Problem: second_flight (2022, quals)

**Note: This problem has large input, so we recommend pre-downloading the compressed zip file.**

Meta Getaways is a travel agency that deals with \(N\) airports numbered \(1...N\), and \(M\) flight paths. Flight path \(i\) connects airports \(A_i\) and \(B_i\) in both directions, with two direct flights operating every morning (one in each direction), and another two every evening (also one in each direction). Each of these four direct flights can carry up to \(C_i\) **t**ourists.

{{PHOTO_ID:356437426702208|WIDTH:400}}

The first sample case is depicted above, with morning and evening flights in red and blue.

Peak travel season is here, and will last \(Q\) days. For each day \(i\), determine \(F_i\), the maximum number of tourists who could possibly fly from airport \(X_i\) to \(Y_i\). Each tourist may either fly directly or take one morning and one evening flight which share an intermediate airport.

# Constraints

\(1 \leq T \leq 70 \)
\(1 \leq N, M, Q \leq 200{,}000\)
\(1 \leq C_i \leq 10^9 \)
\(1 \leq A_i, B_i \leq N; A_i \ne B_i \)
\(1 \leq X_i, Y_i \leq N; X_i \ne Y_i\)
All unordered pairs \((A_i, B_i)\) within a given test case are distinct.

The sum of \(Q\) across all test cases is at most \(5{,}000{,}000\).

# Input Format

Input begins with a single integer \(T\), the number of test cases. For each case, there is first a line containing three space-separated integers \(N\), \(M\), and \(Q\). Then, \(M\) lines follow, the \(i\)th of which contains three space-separated integers \(A_i\), \(B_i\), and \(C_i\). Then, \(Q\) lines follow, the \(i\)th of which contains two space-separated integers \(X_i\) and \(Y_i\).

# Output Format

For the \(i\)th case, print a line containing "`Case #i:` " followed by \(Q\) space-separated integers \(F_1, ..., F_Q\).

# Sample Explanation

In the first case:

- On day \(1\), we must send as many tourists from airport \(1\) to airport \(2\). We can fly \(10\) tourists direct in the morning and \(10\) more at night. Only \(5\) tourists can be flown from \(1 \to 3\) in the morning and \(3 \to 2\) in the evening (despite the evening flight capacity being \(15\)). Therefore, \(F_1 = 10 \cdot 2 + 5 = 25\).
- On day \(2\), we can fly \(5\) tourists direct in the morning and evening, then fly \(10\) tourists through airports \(1 \to 2 \to 3\). Therefore, \(F_2 = 5 \cdot 2 + 10 = 20\).
- \(F_3 = 15 \cdot 2 + 5 + 7 = 42\)
- \(F_4 = 10 \cdot 2 + 7 = 27\)
- \(F_5 = 7 \cdot 2 + 10 = 24\)
- On day \(6\), there are no direct flights. We can fly \(10\) tourists through airports \(4 \to 2 \to 1\), and \(5\) tourists through airports \(4 \to 3 \to 1\) for a total of \(F_6 = 10 + 5 = 15\) tourists.

In the second case:

- \(F_1 = 10 \cdot 2 + 20 = 40\)
- \(F_2 = 30 \cdot 2 + 10 = 70\)
- \(F_3 = 0\)
- \(F_4 = 20 \cdot 2 + 10 = 50\)
- \(F_5 = 0\)
- \(F_6 = 0\)

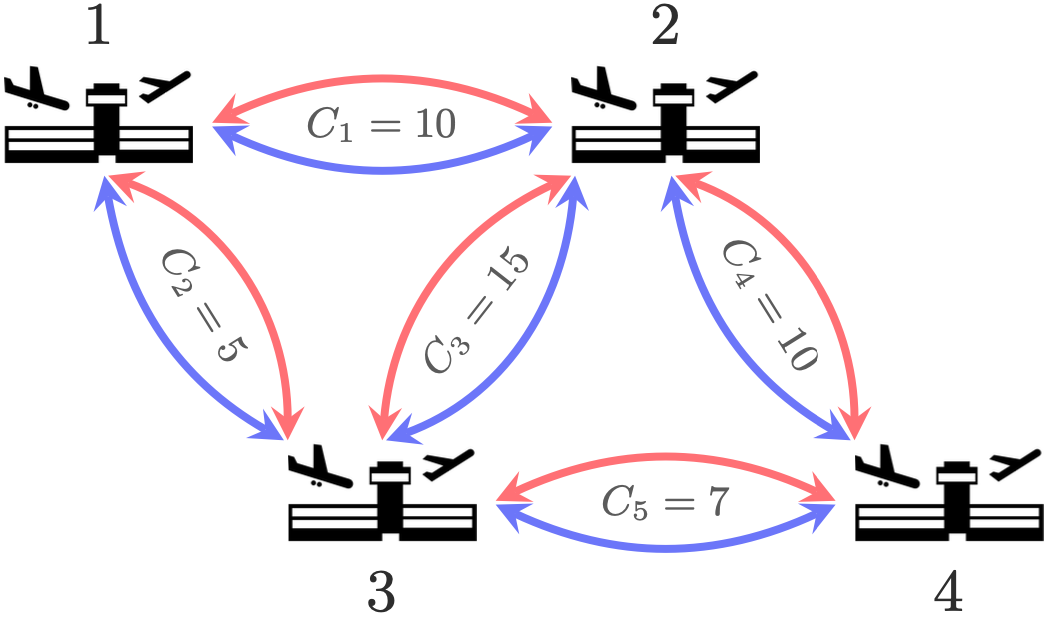

Sample input:
3
4 5 6
1 2 10
1 3 5
2 3 15
2 4 10
3 4 7
1 2
1 3
2 3
2 4
3 4
4 1
4 3 6
1 2 10
2 3 20
3 1 30
1 2
1 3
1 4
2 3
2 4
3 4
4 3 6
1 2 20
2 3 10
3 4 30
1 2
1 3
1 4
2 3
2 4
3 4

Sample output:
Case #1: 25 20 42 27 24 15
Case #2: 40 70 0 50 0 0
Case #3: 40 10 0 20 10 60

Solution:
# Solution 1 (`second_flight.cpp`):

For each query, we'll start by checking if that direct edge exists. If it does, we'll add that to the query's answer twice (once for morning, once for evening). Note that that edge will never be present in a path of length \(2\).

To calculate the contribution to the answer of paths with length exactly \(2\), we'll always process each query from the node with the higher degree.

For nodes with degree over \(\sqrt M\) (which we'll call "big" nodes), we can precompute the max flow to all possible indirect destinations by traversing all \(2\)-steps. This uses each of the \(M\) edges at most once per big node. As there can be at most \(\sqrt M\) such big nodes, the overall running time for the precomputation is \(\mathcal{O}(M^{1.5})\). We can later look up queries involving a big node in \(\mathcal{O}(1)\).

For nodes with degree under \(\sqrt M\) (which we'll call "small" nodes), all queries assigned to them will be between two small nodes. For each such query, we can loop through the intersection of the sets of neighbors for both nodes, directly summing the max flows in \(\mathcal{O}(\sqrt M)\) time.

Therefore, the overall running time is bounded by \(\mathcal{O}((N+M+Q)^{1.5})\).

# Solution 2 (`second_flight_alt.cpp`):

Consider the following basic algorithm for answering queries, where \(\text{adj}[a]\) is a hash table of incident edges \((a, b)\), with flight capacity \(\text{adj}[a][b] = c\):

```
def query(adj[][], x, y):
  F = 0

  if adj[x] contains an edge to y:
    F += 2*adj[x][y]  # Fly direct x -> y

  for each edge (x -> mid) in adj[x]:
    if adj[mid] contains edge (mid -> y):
      F += min(adj[x][mid], adj[mid][y])  # Fly indirect x -> mid -> y

  return F
```

Since a given \(\text{adj}[x]\) can hold \(\mathcal{O}(M)\) edges, \(Q\) queries take \(\mathcal{O}(MQ)\) for-loop steps (hash table lookups). We claim that this drops to \(\mathcal{O}((M + Q)^{1.5})\) with the two simple optimizations below:

- Memoize the answer across all unordered query pairs.
- Always process indirect flights from the query node with the lower degree.

The former means we only need to process \(\min(Q, \frac{N(N - 1)}{2})\) distinct queries. The latter means each query \((x, y)\) runs in \(\mathcal{O}(\min(d_x, d_y))\) steps, where \(d_i\) is the degree of node \(i\).

It is well known that the sum of all nodes' degrees in a simple graph is twice the number of edges. This is because a node's degree is the number of edge "endpoints" assigned to it. We can thus think of the set of degrees of all nodes as a size \(N\) partition of the \(2M\) endpoints.

The number of steps is bounded by the max possible sum of \(\min(d_x, d_y)\) over \(\min(Q, \frac{N(N - 1)}{2})\) distinct unordered query pairs \((x, y)\), for all possible degree partitions \(d_1 + ... + d_N = 2M\). Without loss of generality, assume the partitions are sorted \(d_1 \ge \cdots \ge d_N\). Thus the bound is:

\[\begin{aligned}&\begin{array}{ccccccc}\min(d_1, d_2) &+& \min(d_1, d_3) &+&\cdots&+& \min(d_1, d_N) \\ &+& \min(d_2, d_3) &+&\cdots &+& \min(d_2, d_N) \\[5pt] & &  & &\ddots & & \vdots \\ & & & & &+&\min(d_{N-1}, d_N) \end{array}\\&\begin{array}{ccccccc}= d_2 &+& d_3 &+&\cdots&+& d_N \\ &+& d_3 &+&\cdots &+& d_N \\[5pt] & &  & &\ddots & & \vdots & \kern{49pt}\\ & & & & &+& d_N\end{array}\end{aligned}\]

If we were to pick the \(Q\) largest terms here, we should pick the first \(k - 1\) column(s), where:

\[k = \begin{cases}O(\sqrt{Q}) &\text{if } Q \le \frac{N(N - 1)}{2} \\[5pt] N &\text{if } Q > \frac{N(N - 1)}{2} \end{cases}\]

Note that in both cases, \(k = \mathcal{O}(\sqrt{Q})\). We'll have to maximize \(1 \, d_2 + 2 \, d_3 + \cdots + (k-1)\,d_k\) by distributing \(2M\) endpoints among \(d_{1..k}\), while setting each \(d_{(k+1)..N} := 0\).

Fixing \(k\), we see that the importance of maximizing \(d_i\) increases with \(i\), as the "weights" of \(d_i\) increase with \(i\). However as \(d_i\)'s must be non-increasing, it can be shown that the max is attained when all \(d_i\)'s are equal (*). Setting each \(d_{1..k} := \frac{2M}{k}\), we get a bound of:

\[\begin{aligned}&(1 + 2 + ... + k-1)\cdot\frac{2M}{k}\\&= \frac{(k-1)(k-2)}{2} \cdot \frac{2M}{k} \\ &= \mathcal{O}(Mk) \\ &= \mathcal{O}(M \sqrt Q) \kern{20pt}(\text{since }k = \mathcal{O}(\sqrt Q))\end{aligned}\]

(*) **Note**: Maximizing the expression can be formulated as the following linear program:

Maximize \(1\,d_2 + 2\,d_3 + \cdots + (k-1)\,d_k\), subject to \(d_i \ge 0\), and:

\[\begin{array}{rcl} d_1 + d_2 + \cdots + d_{k} &\le& 2M \\[3pt] d_1 - d_2 &\ge& 0 \\[3pt] d_2 - d_3 &\ge& 0 \\[5pt] & \vdots & \\[3pt] d_{k-1} - d_k &\ge& 0 \end{array}\]

Using LP methods, it can be verified that the max is attained when every \(d_i = \frac{2M}{k}\).

[See David Harmeyer's solution video here.](https://youtu.be/AbF6-TtkPLs)

#include <cmath>
#include <iostream>
#include <unordered_map>
using namespace std;

const int LIM = 200000;

int N, M, Q;
unordered_map<int, int> adj[LIM];

// big_ind_flow[u][v] = the total flow from u to v through length-2 paths
// if u is a "big" node with degree > sqrt(M), otherwise big_ind_flow[u] = {}.
unordered_map<int, long long> big_ind_flow[LIM];

inline int degree(int i) {
  return adj[i].size();
}

inline bool is_big(int i) {
  return degree(i) > (int)sqrt(M);
}

void solve() {
  for (int i = 0; i < LIM; i++) {
    adj[i].clear();
    big_ind_flow[i].clear();
  }
  cin >> N >> M >> Q;
  for (int i = 0, a, b, c; i < M; i++) {
    cin >> a >> b >> c;
    a--, b--;
    adj[a][b] = adj[b][a] = c;
  }
  // O(M^1.5) - precompute length-2 max flows for "big" nodes (deg > sqrt(M)).
  for (int u = 0; u < N; u++) {
    if (is_big(u)) {
      for (auto const &[mid, c1] : adj[u]) {
        for (auto const &[v, c2] : adj[mid]) {
          if (u != v) {
            big_ind_flow[u][v] += min(c1, c2);
          }
        }
      }
    }
  }
  // Answer queries.
  for (int i = 0, x, y; i < Q; i++) {
    cin >> x >> y;
    x--, y--;
    if (degree(x) < degree(y)) {
      swap(x, y);  // Always process queries from bigger node.
    }
    long long ans = 0;
    if (adj[x].count(y)) {
      ans += 2*adj[x][y];  // Fly direct x -> y.
    }
    if (is_big(x)) {
      ans += big_ind_flow[x][y];
    } else {
      for (auto const &[mid, c1] : adj[x]) {  // O(sqrt(M))
        if (adj[mid].count(y)) {
          ans += min(c1, adj[mid][y]);  // Fly indirect x -> mid -> y.
        }
      }
    }
    cout << " " << ans;
  }
}

int main() {
  int T;
  cin >> T;
  for (int t = 1; t <= T; t++) {
    cout << "Case #" << t << ":";
    solve();
    cout << endl;
  }
  return 0;
}